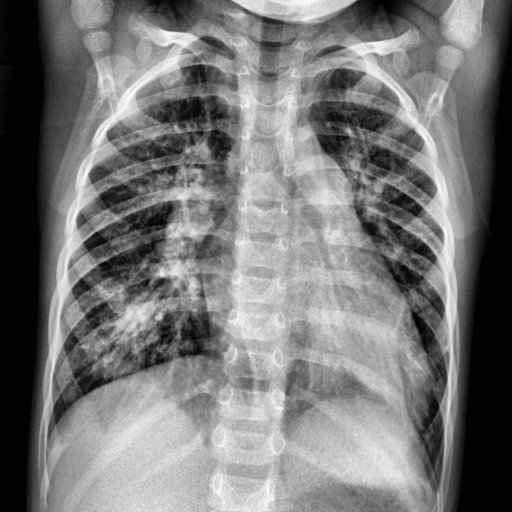
Finding: PNEUMONIA